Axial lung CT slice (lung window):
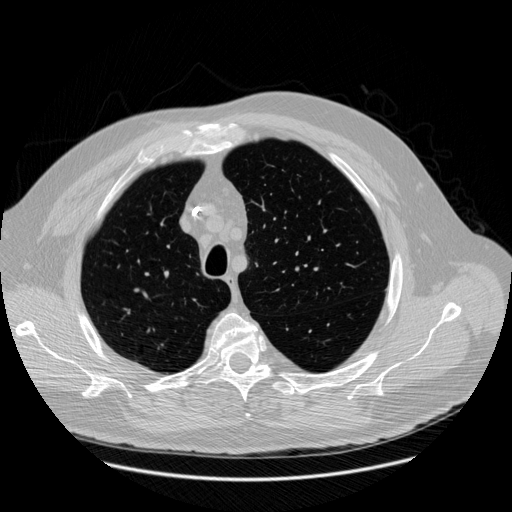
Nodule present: no